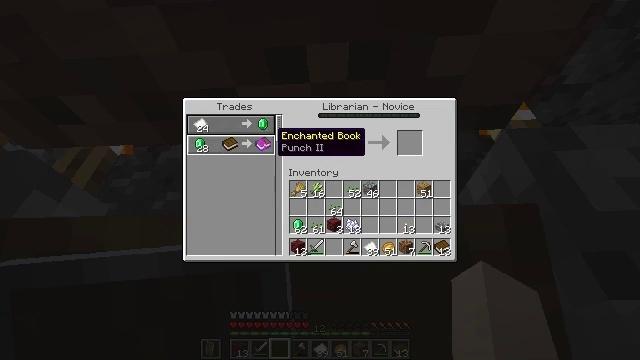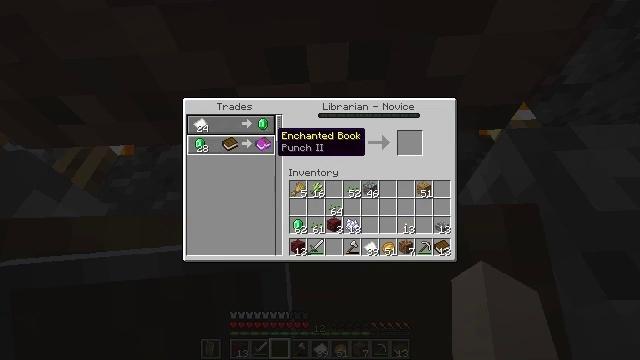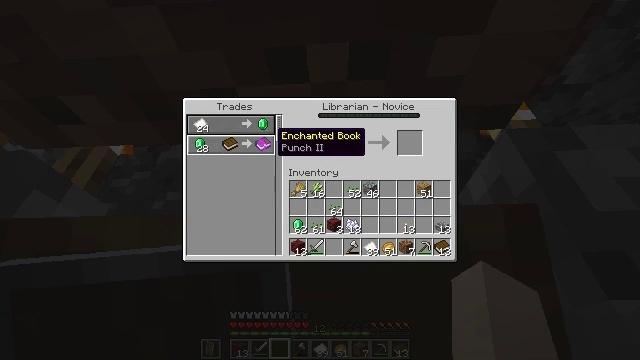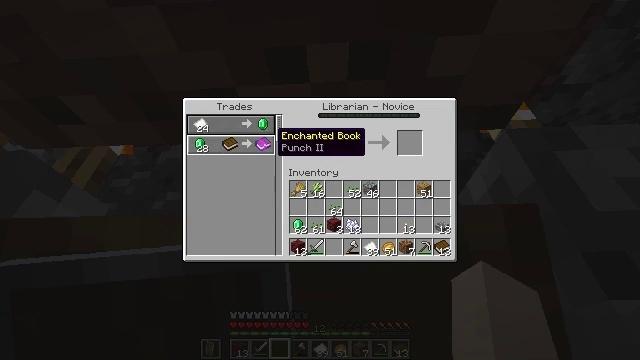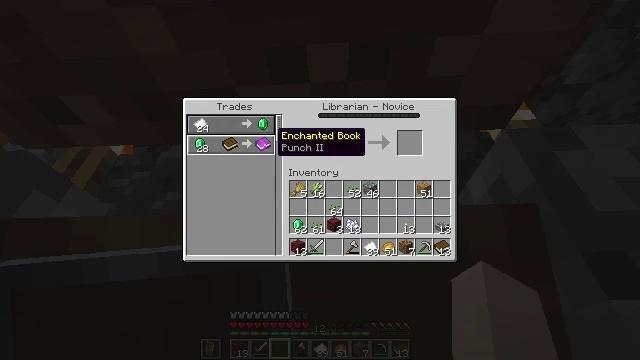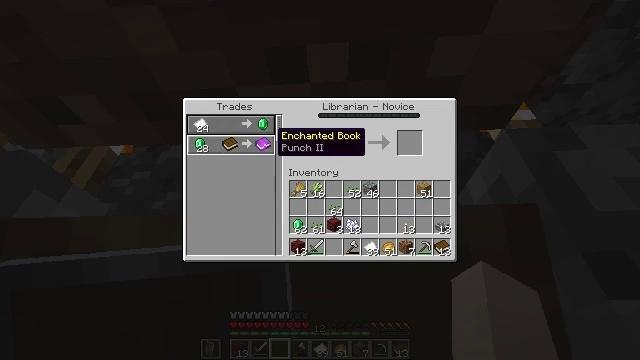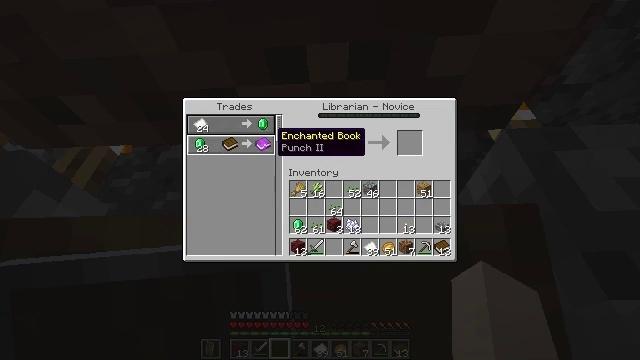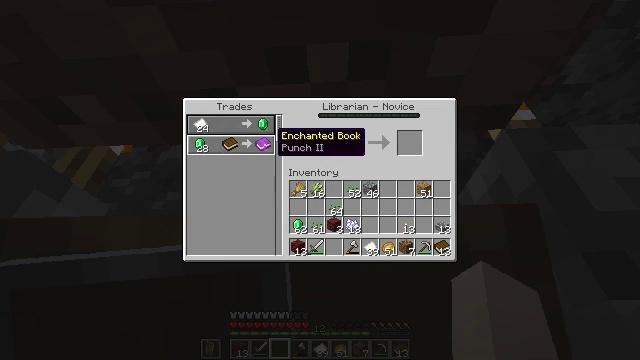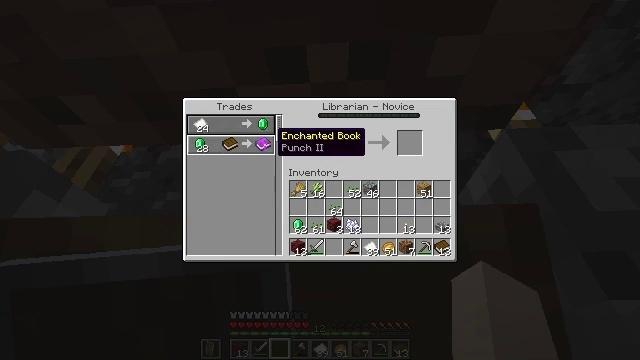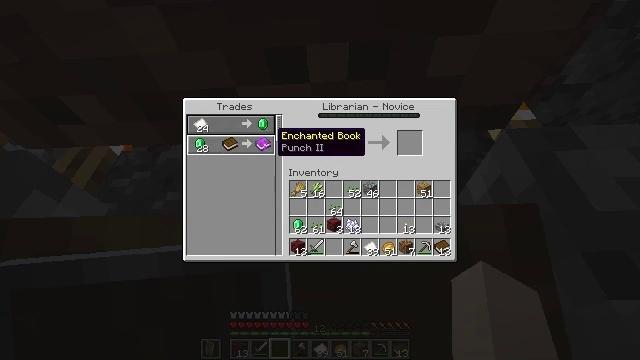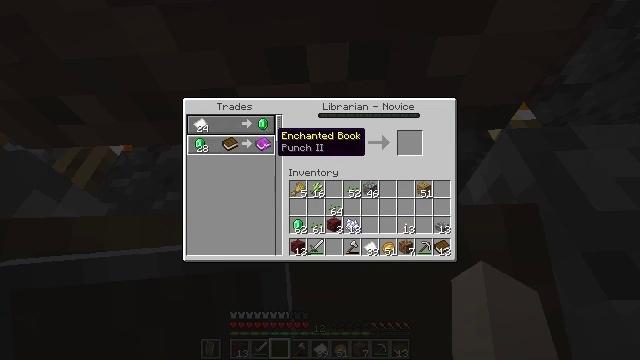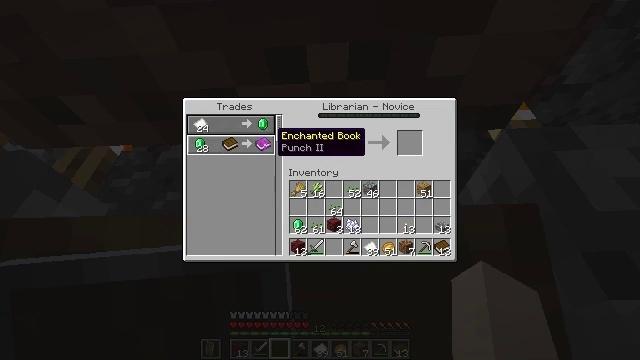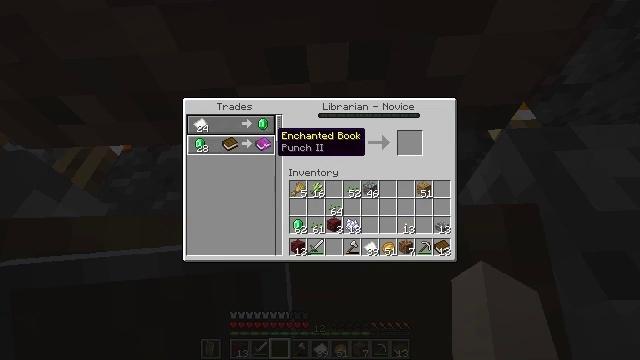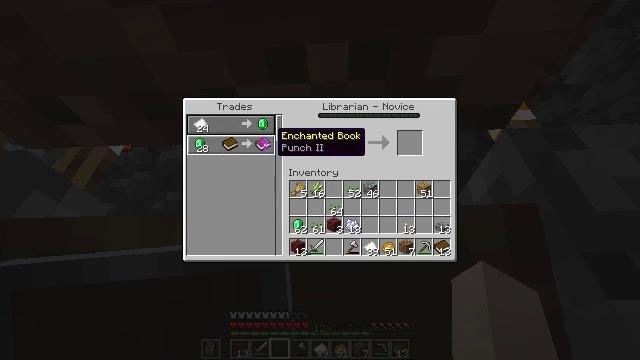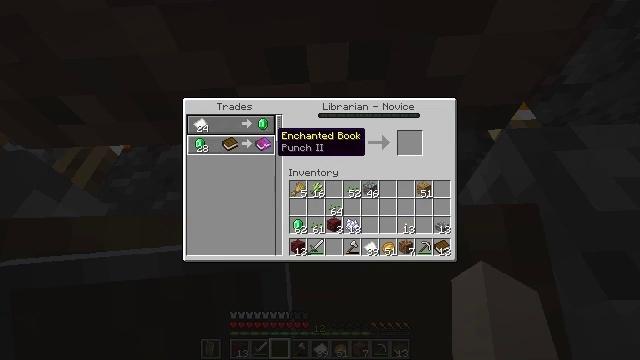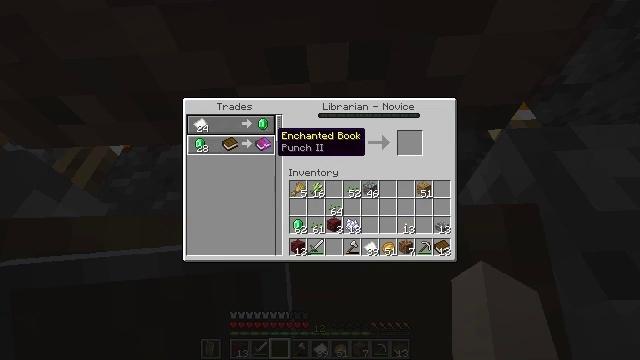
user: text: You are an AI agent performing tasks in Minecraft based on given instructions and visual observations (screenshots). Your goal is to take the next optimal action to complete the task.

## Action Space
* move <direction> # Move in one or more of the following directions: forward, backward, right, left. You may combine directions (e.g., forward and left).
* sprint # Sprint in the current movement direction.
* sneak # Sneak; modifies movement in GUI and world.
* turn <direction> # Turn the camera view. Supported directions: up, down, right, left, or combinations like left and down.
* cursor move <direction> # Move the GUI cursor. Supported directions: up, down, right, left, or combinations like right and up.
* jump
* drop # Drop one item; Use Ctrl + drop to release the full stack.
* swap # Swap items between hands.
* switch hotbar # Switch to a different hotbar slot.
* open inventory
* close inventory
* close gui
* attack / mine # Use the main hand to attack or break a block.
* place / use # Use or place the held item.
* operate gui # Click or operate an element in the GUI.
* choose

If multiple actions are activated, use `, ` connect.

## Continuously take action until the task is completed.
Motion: motion action
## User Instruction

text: Retrieve the lectern from the structure.
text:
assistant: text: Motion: no_op
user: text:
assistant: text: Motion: no_op
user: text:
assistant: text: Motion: no_op
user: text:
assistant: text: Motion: no_op
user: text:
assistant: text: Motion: no_op
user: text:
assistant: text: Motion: no_op
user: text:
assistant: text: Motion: no_op
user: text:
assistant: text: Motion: no_op
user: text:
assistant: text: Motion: no_op
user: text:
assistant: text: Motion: no_op
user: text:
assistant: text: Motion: no_op
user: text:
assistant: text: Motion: no_op
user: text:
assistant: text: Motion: no_op
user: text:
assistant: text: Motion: no_op
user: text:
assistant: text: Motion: no_op
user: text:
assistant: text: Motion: no_op
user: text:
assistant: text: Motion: no_op
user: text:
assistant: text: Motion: no_op
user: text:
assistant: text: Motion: no_op
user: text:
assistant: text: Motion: no_op
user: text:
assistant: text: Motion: no_op
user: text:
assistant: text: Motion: no_op
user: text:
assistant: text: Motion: no_op
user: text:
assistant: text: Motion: no_op
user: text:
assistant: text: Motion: no_op
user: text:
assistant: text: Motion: no_op
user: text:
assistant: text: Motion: no_op
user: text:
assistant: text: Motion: no_op
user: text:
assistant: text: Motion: no_op
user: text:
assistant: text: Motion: no_op